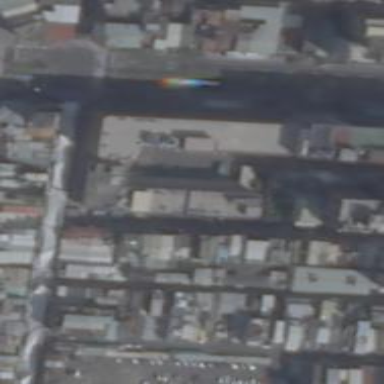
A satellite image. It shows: Office building.